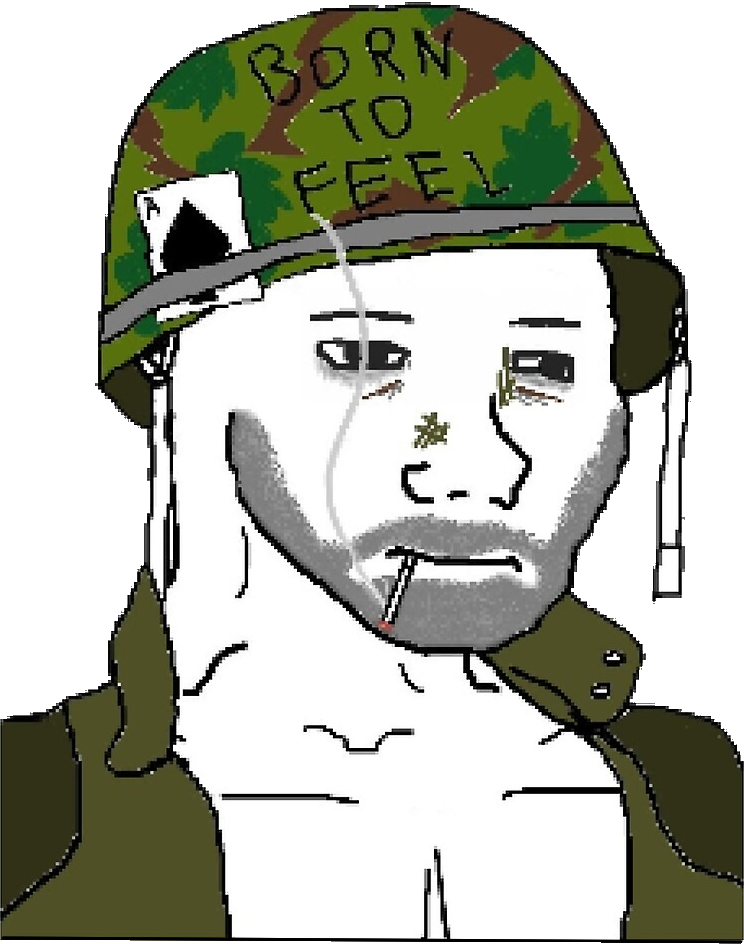
Label: 5_Doomer